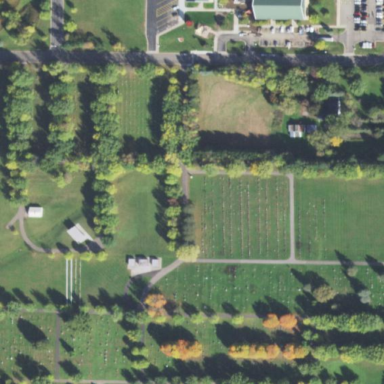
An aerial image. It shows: Cemetery.